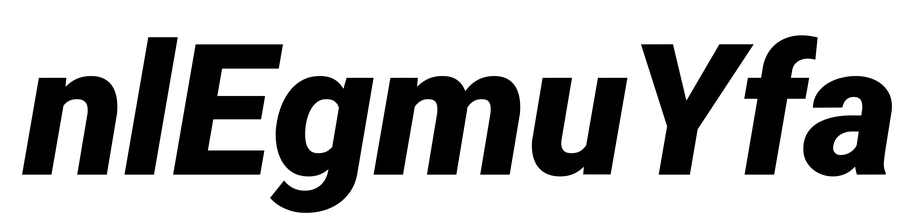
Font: Roboto-Italic_Black_Italic